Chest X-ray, AP view. Patient: 66 years old, sex M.
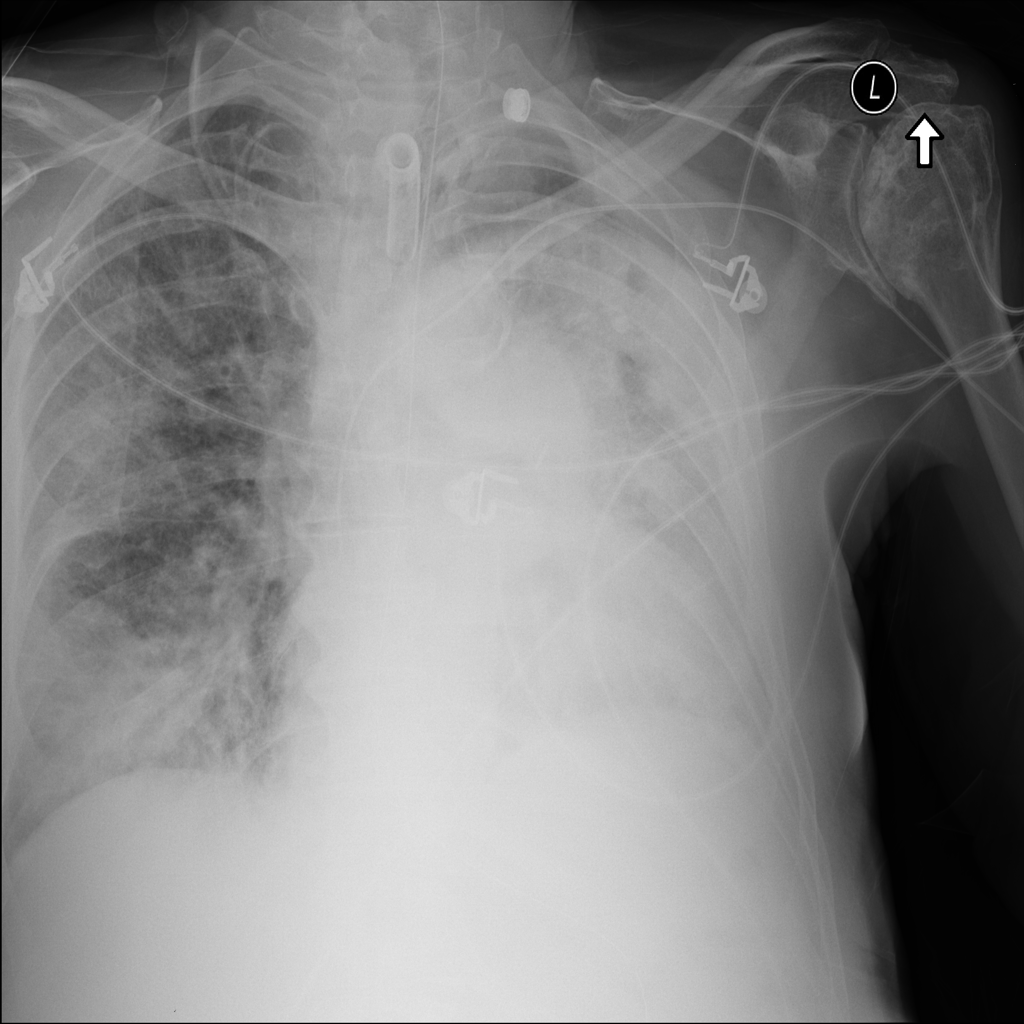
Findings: Infiltration